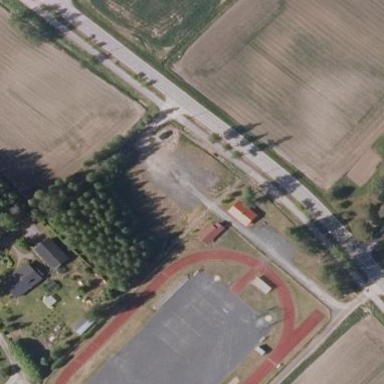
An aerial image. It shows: Parking area with unpaved surface.